Question: I'm trying to use the simplest possible code for calling a Web API REST method from an Android app, and the code that I found <URL> looked very promising:
'''
public String callWebService(String requestUrl)
{
String deviceId = "Android Device";
HttpClient httpclient = new DefaultHttpClient();
HttpGet request = new HttpGet(requestUrl);
request.addHeader("deviceId", deviceId);
ResponseHandler handler = new BasicResponseHandler();
String result = "";
try
{
result = httpclient.execute(request, handler); // <= a line too far
}
catch (ClientProtocolException e)
{
e.printStackTrace();
}
catch (IOException e)
{
e.printStackTrace();
}
httpclient.getConnectionManager().shutdown();
return result;
}
'''
However, it won't compile, telling me: "incompatible types: Object cannot be converted to String" on this line:
'''
result = httpclient.execute(request, handler);
'''
It does give a couple of options in an attempt to circumvent the logjam:

...but I don't know which, if any, of these options is the preferred way to solve this dilemma. Is one way "the way"?
## UPDATE
This code, as I said, looks promising to me, however I think it's basically unusable as is, because it gives me the dreaded "" From logcat:
'''
04-01 13:18:41.861 <PHONE>/hhs.app E/AndroidRuntime: FATAL EXCEPTION: main
. . .
java.lang.IllegalStateException: Could not execute method of the activity
. . .
Caused by: java.lang.reflect.InvocationTargetException
. . .
Caused by: android.os.NetworkOnMainThreadException
'''
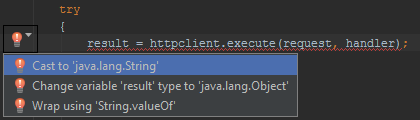
Answer: Because you are using a raw type in
'''
ResponseHandler handler = ...
'''
With raw types, the type variables in the method declarations are erased. So everything appears as 'Object' (or whatever the leftmost bound of the type parameter is).
Instead, use a parameterized type
'''
ResponseHandler<String> handler = ...
'''
This also works because 'BasicResponseHandler' extends 'ResponseHandler<String>'.
Now
'''
httpclient.execute(request, handler);
'''
will have a return type associated with the type argument used when declaring 'handler', which is 'String' and the result can therefore be assigned to a 'String' variable (or anywhere a 'String' is expected).